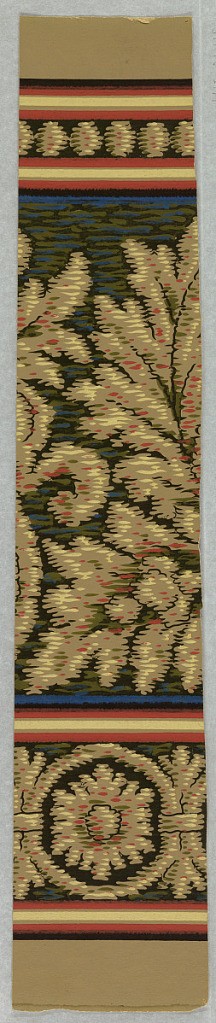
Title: Frieze
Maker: Howell and Brothers, 1835 – 1900
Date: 1880–1900
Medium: Machine-printed
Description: Wide frieze, featuring wide central band of pineapple-like motif alternating with shrub-like foliate motif. Narrow band over this is small circular shapes between a band of red and yellow stripes, while at the bottom is a medium wide band of stylized floral motif within wreaths. Printed with small strokes of pigments on tan ground.